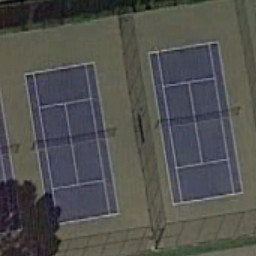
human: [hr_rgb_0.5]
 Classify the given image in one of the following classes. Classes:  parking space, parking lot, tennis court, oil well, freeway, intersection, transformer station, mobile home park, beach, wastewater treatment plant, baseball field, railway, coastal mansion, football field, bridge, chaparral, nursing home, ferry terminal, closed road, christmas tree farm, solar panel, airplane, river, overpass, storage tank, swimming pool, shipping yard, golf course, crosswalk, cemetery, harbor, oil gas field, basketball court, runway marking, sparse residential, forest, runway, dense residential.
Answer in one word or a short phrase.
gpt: tennis court